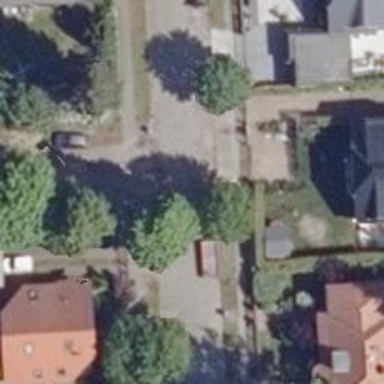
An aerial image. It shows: Asphalt road in residential area.